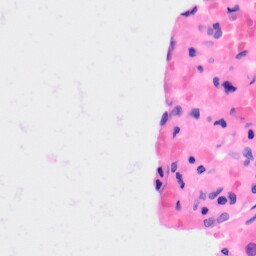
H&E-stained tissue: Kidney